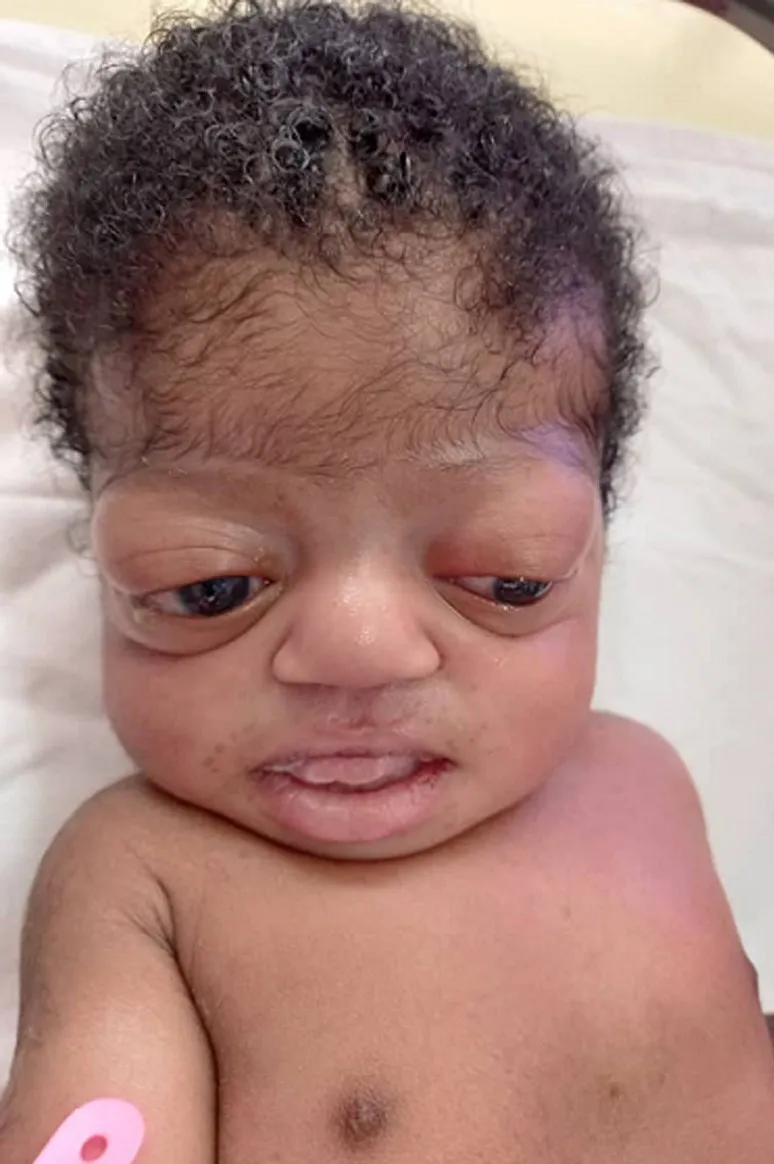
proptosis with ocular hypertelorism.
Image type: medical_photograph (oral_photograph)